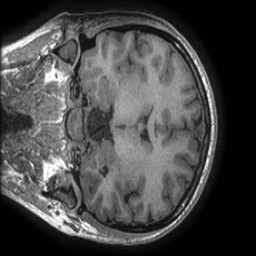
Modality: T1w
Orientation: coronal